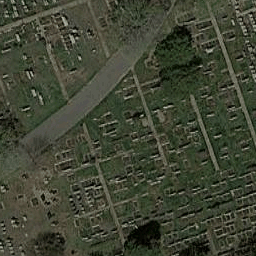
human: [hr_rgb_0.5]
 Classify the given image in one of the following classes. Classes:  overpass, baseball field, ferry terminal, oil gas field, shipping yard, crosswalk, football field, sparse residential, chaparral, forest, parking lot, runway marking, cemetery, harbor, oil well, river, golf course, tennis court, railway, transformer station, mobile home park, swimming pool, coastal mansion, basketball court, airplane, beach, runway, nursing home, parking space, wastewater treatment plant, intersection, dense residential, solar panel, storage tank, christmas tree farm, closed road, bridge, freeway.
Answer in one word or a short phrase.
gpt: cemetery